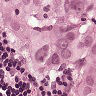
Metastatic tissue present: yes